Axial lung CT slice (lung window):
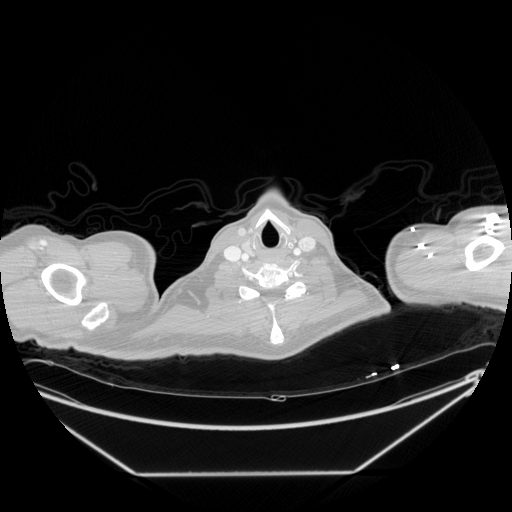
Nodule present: no